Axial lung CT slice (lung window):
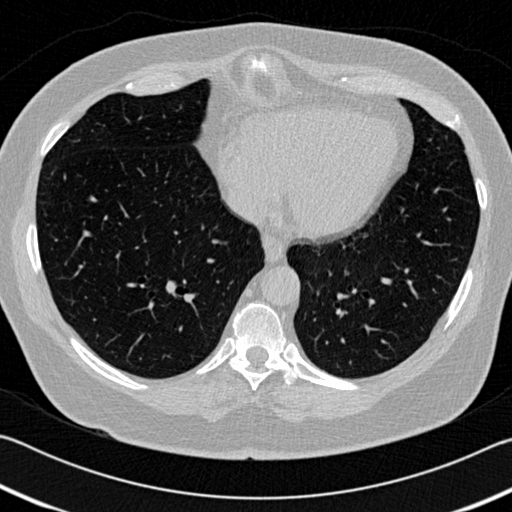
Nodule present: no